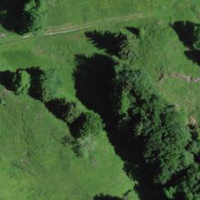
EUNIS habitat code: 24
Species observed at this site:
Hedera helix